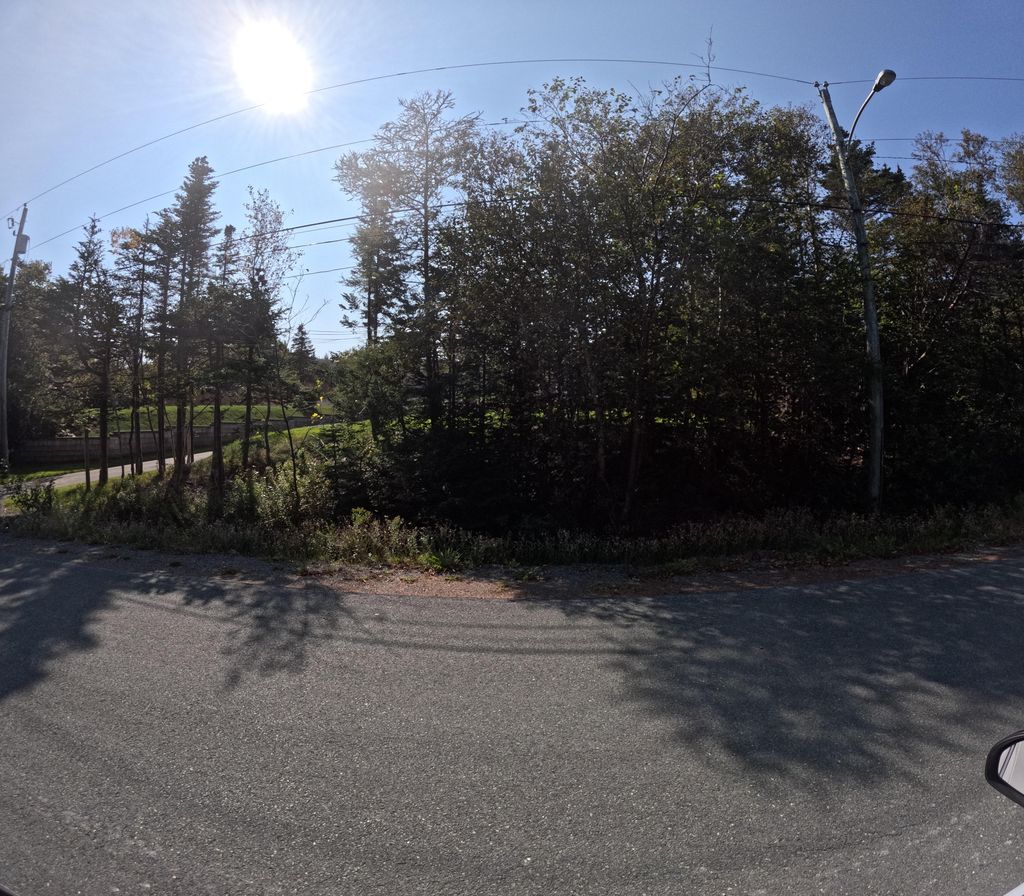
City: st_johns